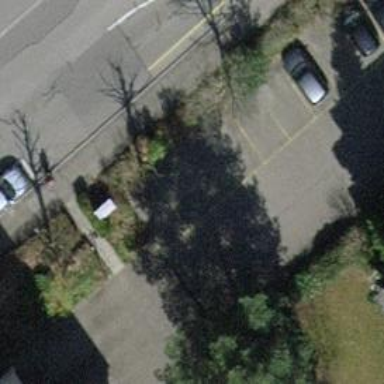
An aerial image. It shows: Car sharing facility.